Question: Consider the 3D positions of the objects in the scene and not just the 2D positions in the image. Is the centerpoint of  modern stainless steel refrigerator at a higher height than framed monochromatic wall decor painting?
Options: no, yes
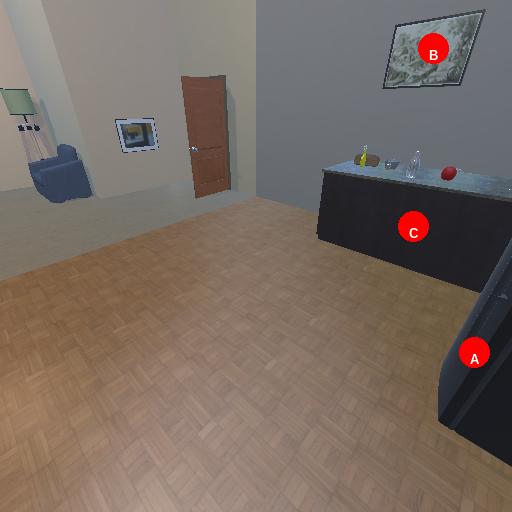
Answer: no